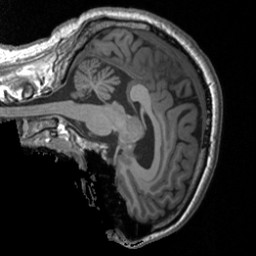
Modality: T1w
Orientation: sagittal
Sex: male
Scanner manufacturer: siemens
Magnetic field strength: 3 T
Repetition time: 1.9 s
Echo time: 0.00226 s